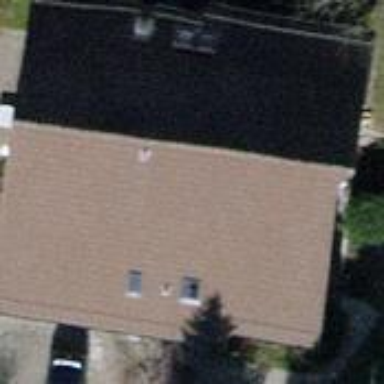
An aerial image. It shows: Detached building with gabled roof.